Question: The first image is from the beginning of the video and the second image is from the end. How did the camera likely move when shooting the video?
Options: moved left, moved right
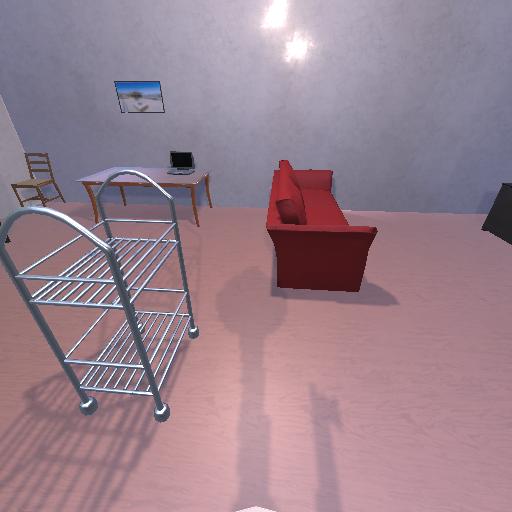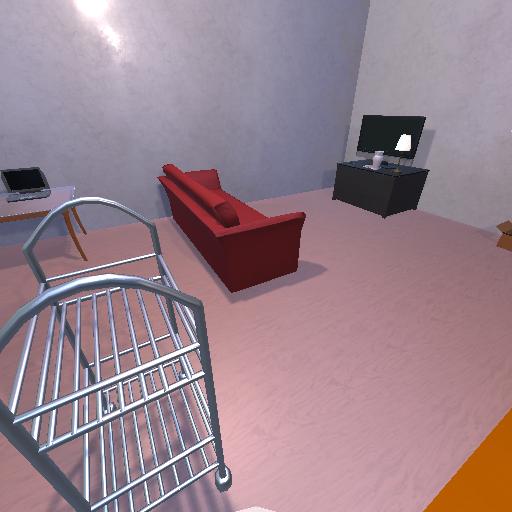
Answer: moved left